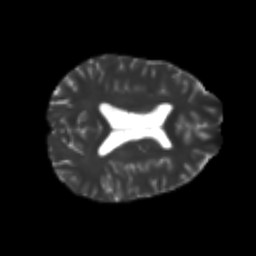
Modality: T2w
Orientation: axial
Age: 24
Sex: male
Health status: healthy
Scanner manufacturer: philips
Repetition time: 7.386 s
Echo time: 0.08599 s